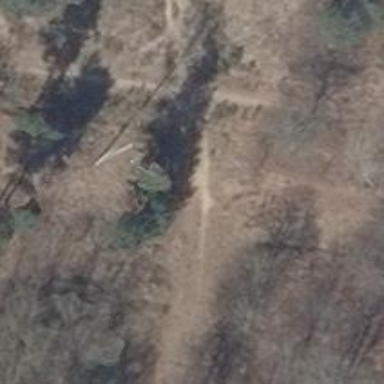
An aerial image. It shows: Dirt path.